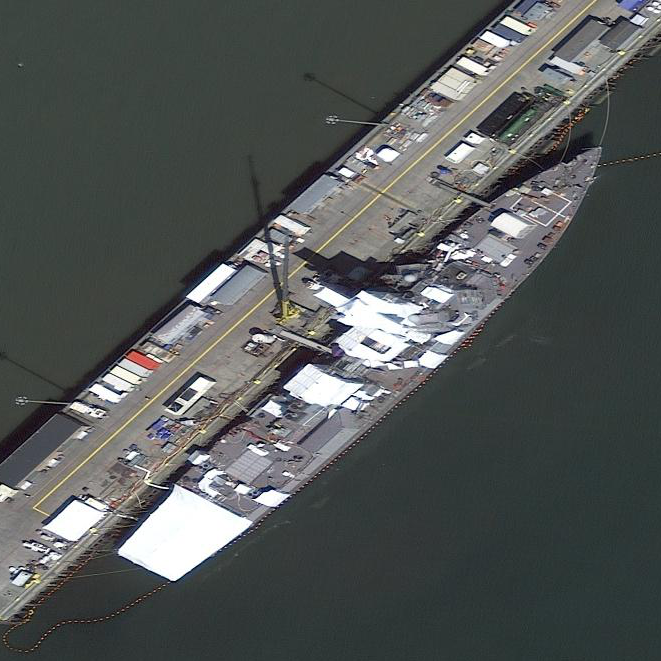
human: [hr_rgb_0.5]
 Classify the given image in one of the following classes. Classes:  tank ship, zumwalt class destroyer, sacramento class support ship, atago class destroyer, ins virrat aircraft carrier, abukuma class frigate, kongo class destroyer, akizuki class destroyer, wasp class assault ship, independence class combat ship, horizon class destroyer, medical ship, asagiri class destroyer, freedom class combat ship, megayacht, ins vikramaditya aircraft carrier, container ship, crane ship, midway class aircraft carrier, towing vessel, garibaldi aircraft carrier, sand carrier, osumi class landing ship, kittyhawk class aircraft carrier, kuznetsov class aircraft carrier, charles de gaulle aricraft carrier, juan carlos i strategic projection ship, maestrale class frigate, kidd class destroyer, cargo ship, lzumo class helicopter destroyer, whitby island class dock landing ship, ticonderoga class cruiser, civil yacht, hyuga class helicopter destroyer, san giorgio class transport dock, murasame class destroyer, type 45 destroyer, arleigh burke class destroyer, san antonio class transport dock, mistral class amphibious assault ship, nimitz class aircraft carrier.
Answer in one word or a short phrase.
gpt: Arleigh Burke class destroyer